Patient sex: F
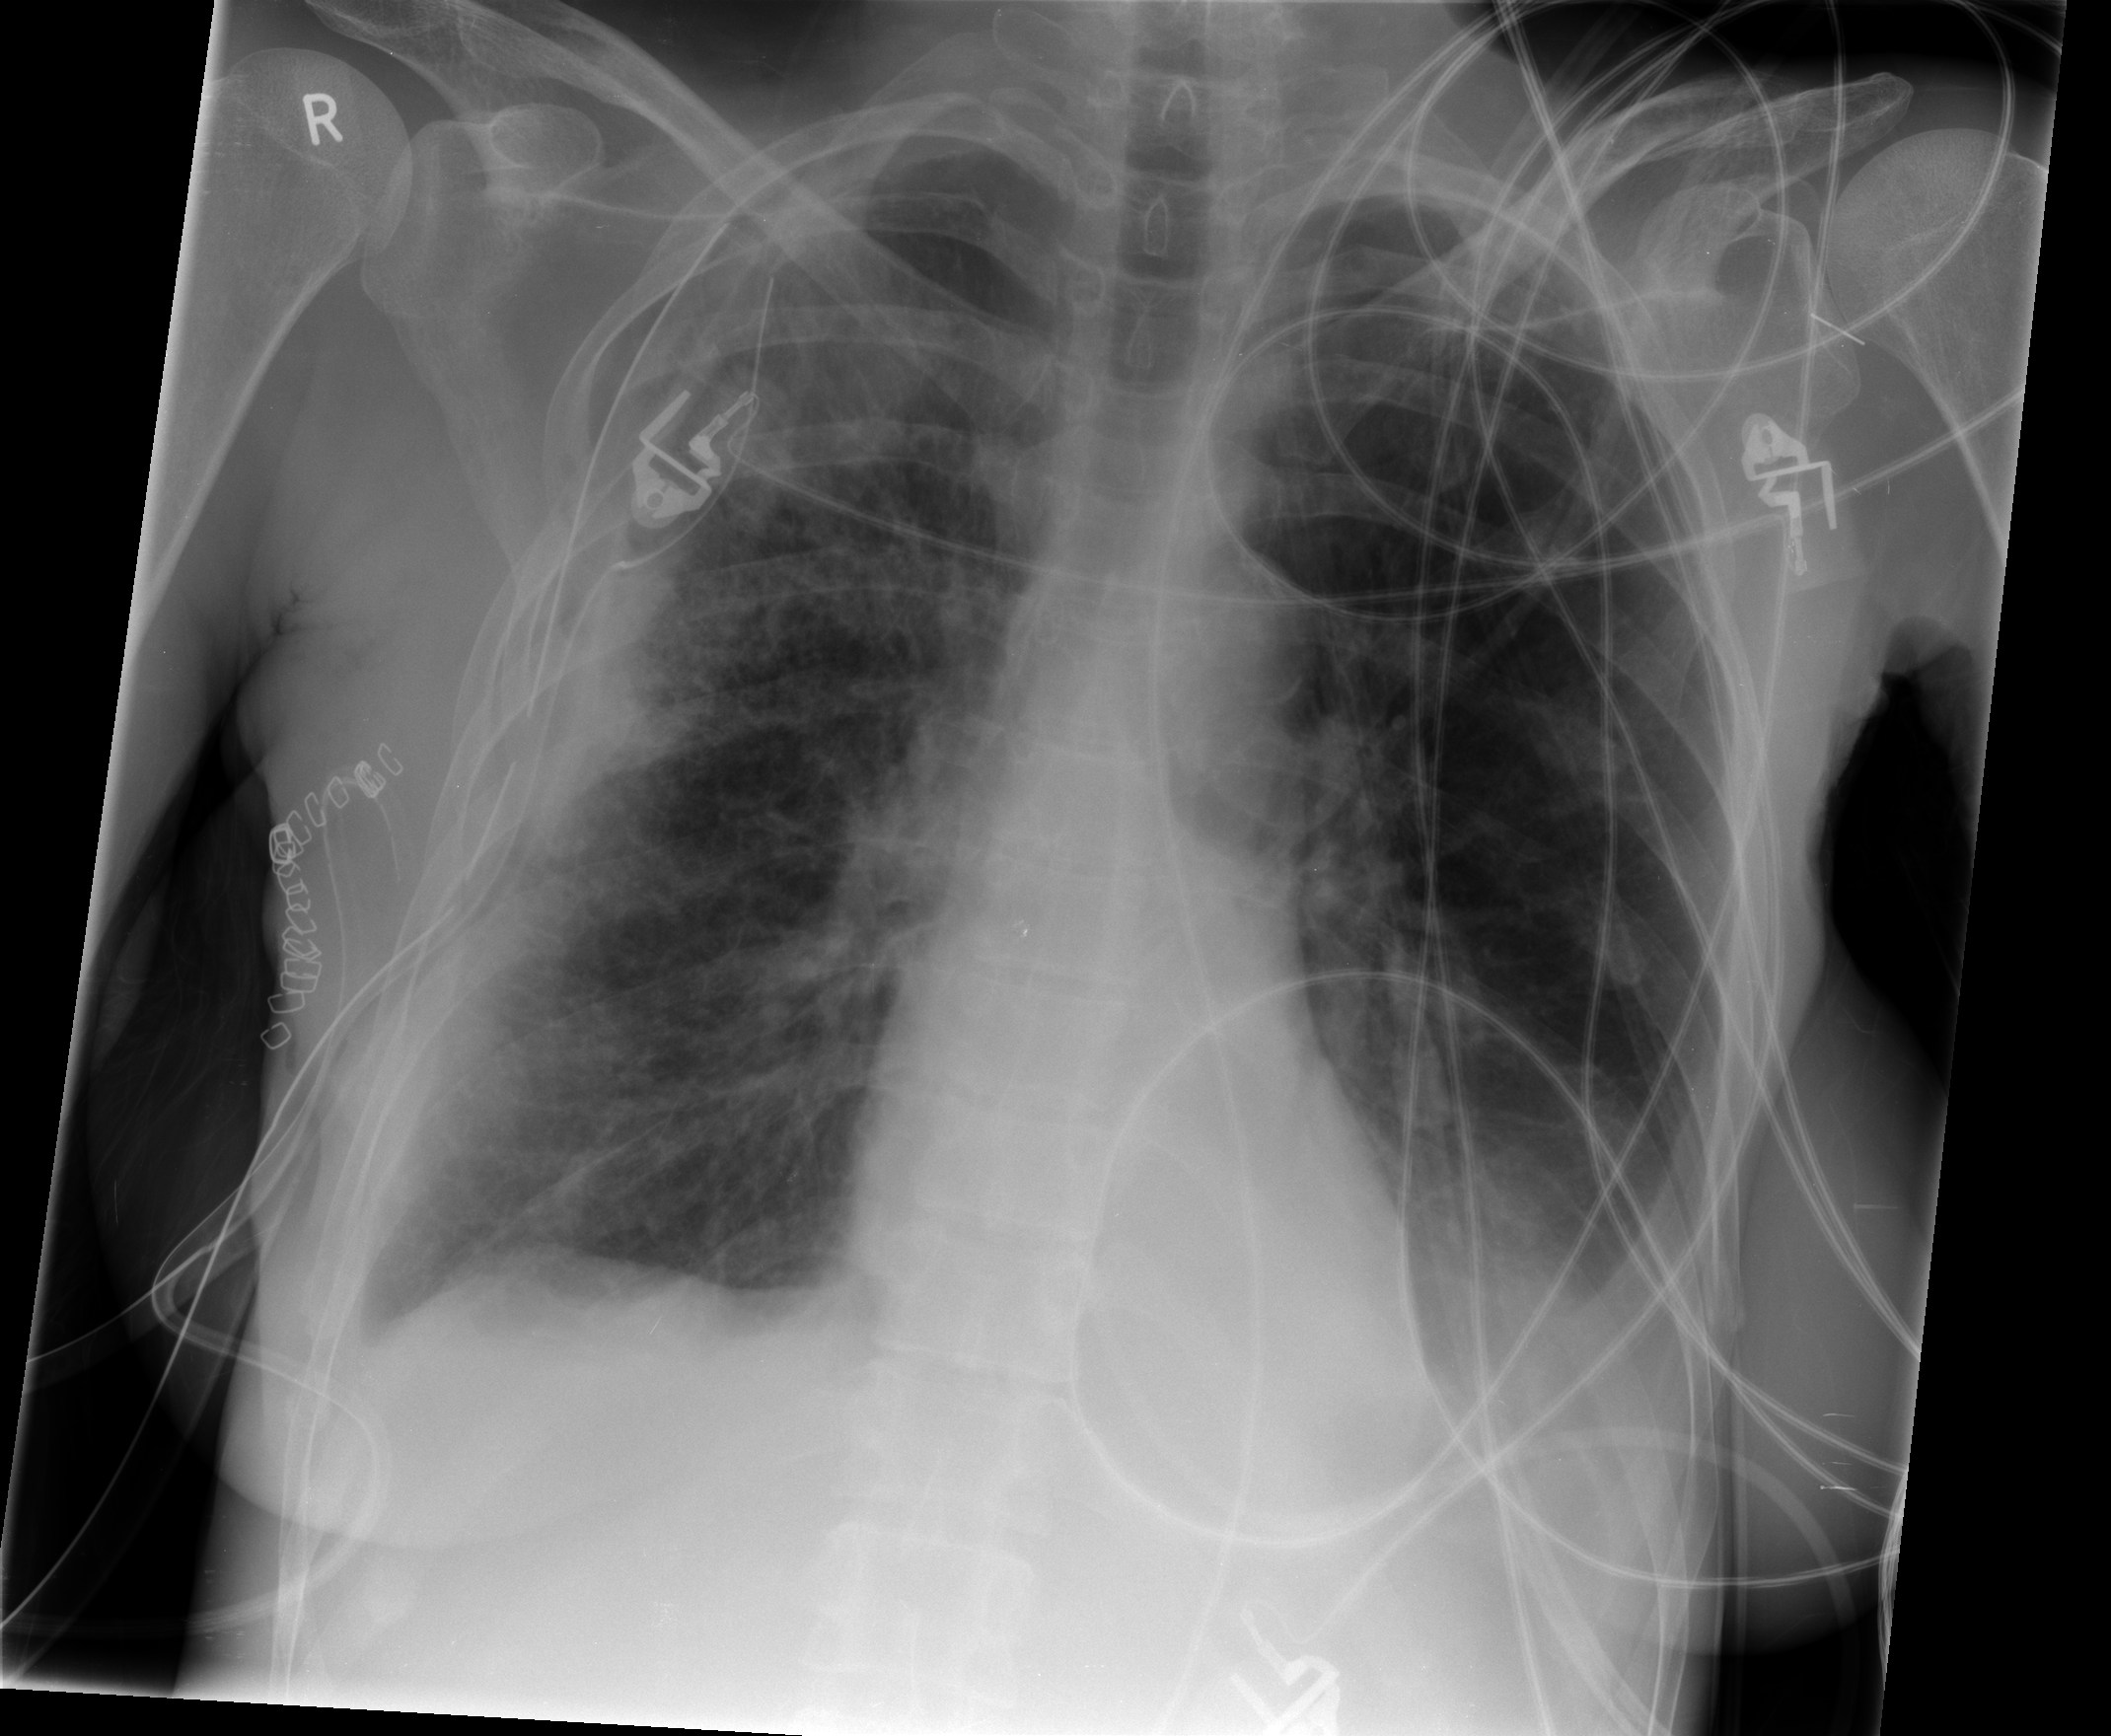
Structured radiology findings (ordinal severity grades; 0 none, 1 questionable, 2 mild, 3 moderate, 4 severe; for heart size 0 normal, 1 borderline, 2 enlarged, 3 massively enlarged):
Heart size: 0
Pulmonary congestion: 0
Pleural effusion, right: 0
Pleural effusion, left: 2
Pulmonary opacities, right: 0
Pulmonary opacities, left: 0
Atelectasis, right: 2
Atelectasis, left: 2